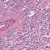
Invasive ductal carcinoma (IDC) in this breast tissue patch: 1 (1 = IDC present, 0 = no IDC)